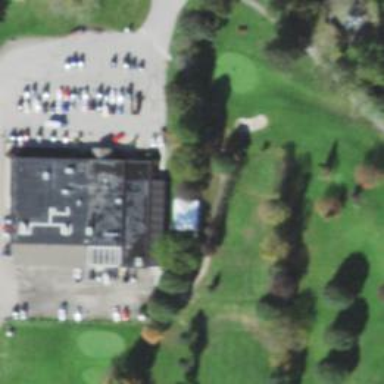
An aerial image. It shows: Golf course.